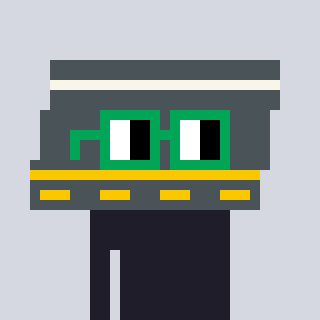
a pixel art character with square green glasses, a road-shaped head and a foggrey-colored body on a cool background